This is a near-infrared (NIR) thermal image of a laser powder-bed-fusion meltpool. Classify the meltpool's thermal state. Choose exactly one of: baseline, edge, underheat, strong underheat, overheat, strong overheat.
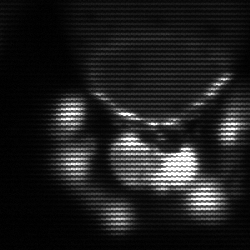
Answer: edge